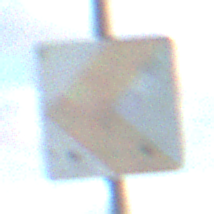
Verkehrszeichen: RichtungstafelnInKurvenKleinRechts
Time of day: SunriseSunset
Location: Outdoor (RoadRail)
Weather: PartlyCloudy
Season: NotSpecified
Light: Natural